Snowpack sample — Buffalo Mountain, Silverthorne, Colorado, USA (1/25/25, 10:11 AM MST)
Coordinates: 39.6222, -106.1139
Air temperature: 22 °F
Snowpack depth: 110 cm
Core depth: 30 cm
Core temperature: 42.8 °F
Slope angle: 12°, slope face: 102°
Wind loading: high
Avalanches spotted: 0
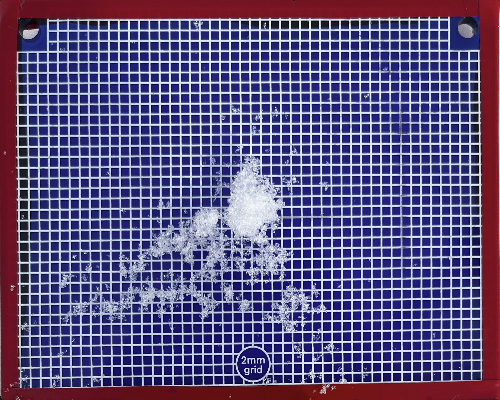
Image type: profile
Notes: No avalanches nearby, collected on the outskirts of a fire break 15 meters from the treeline, on way to Buffalo and Red Mountain